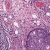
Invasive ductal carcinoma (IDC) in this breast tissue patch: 0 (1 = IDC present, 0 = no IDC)